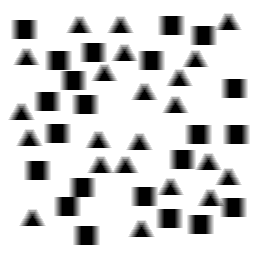
Squares: 22
Triangles: 22
Stars: 0
Total shapes: 44